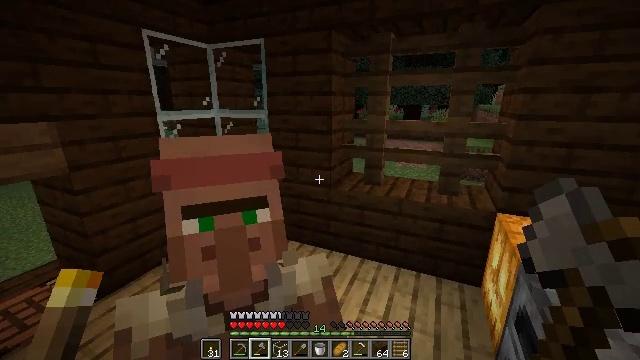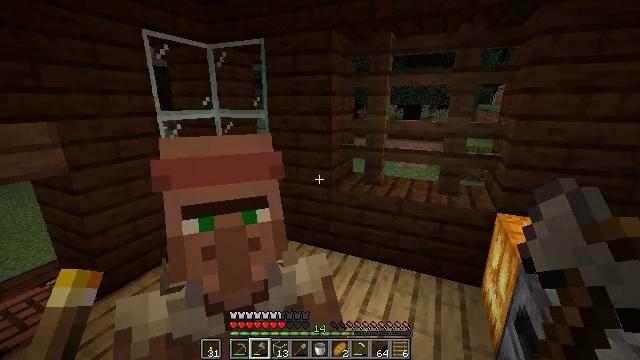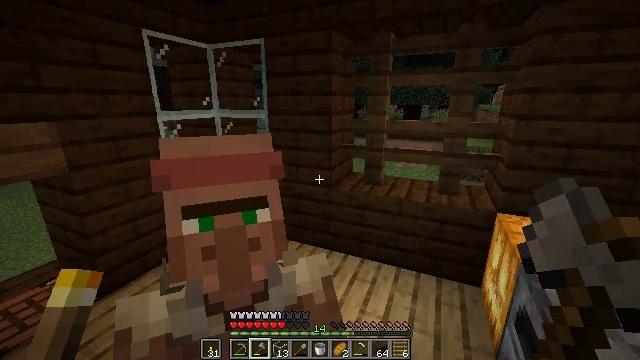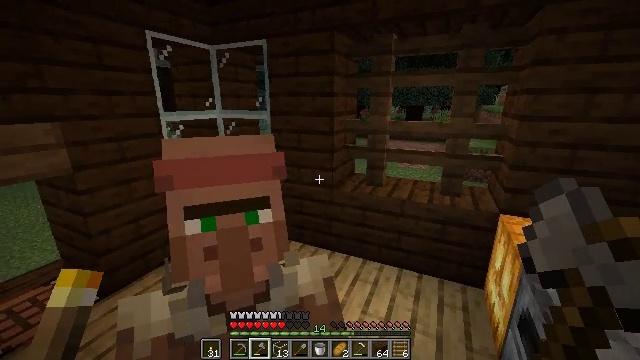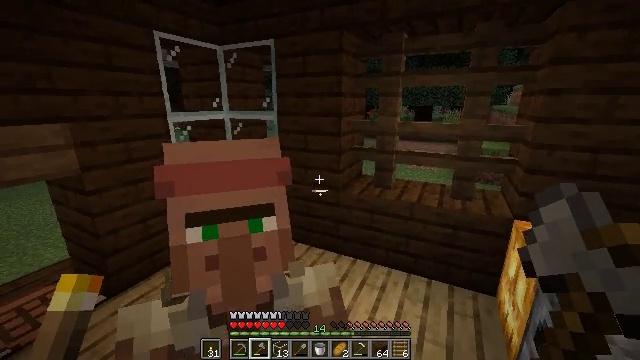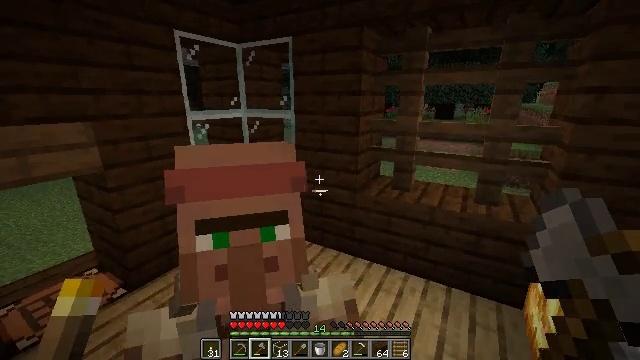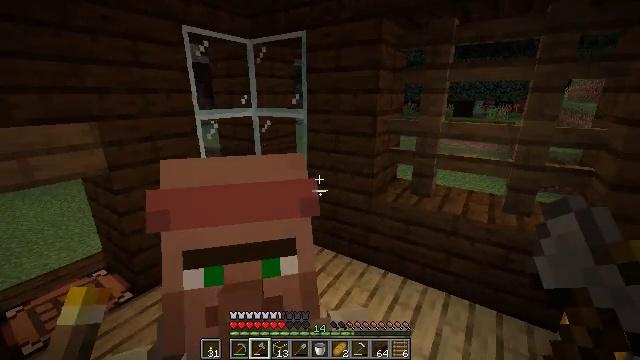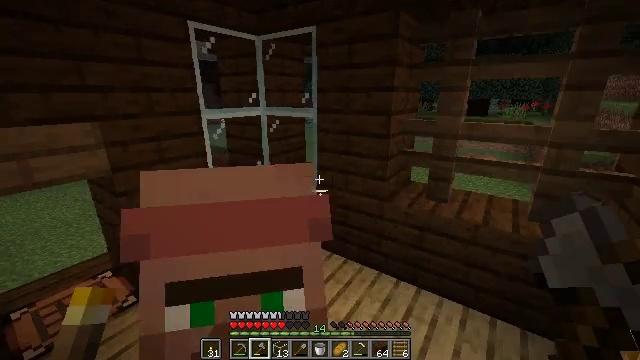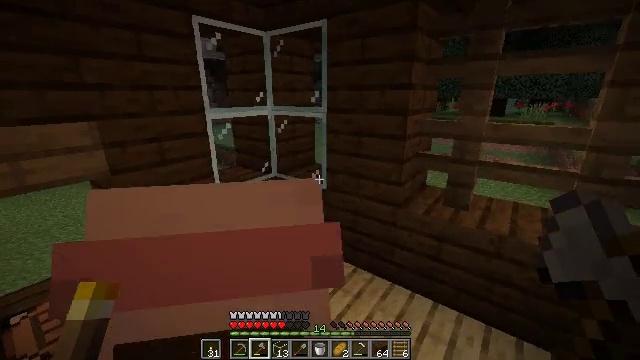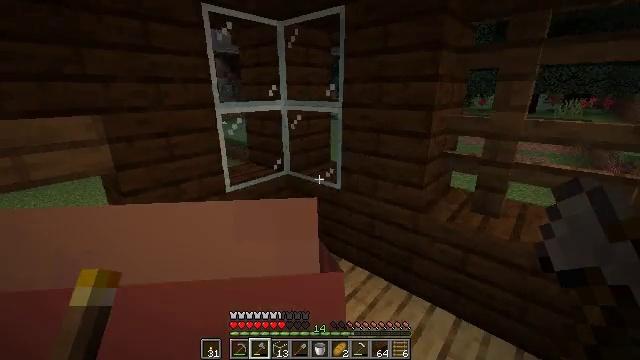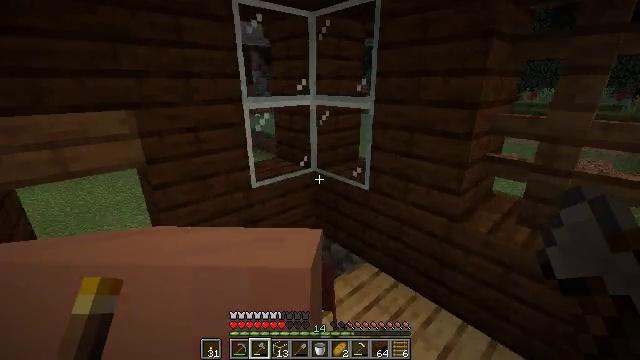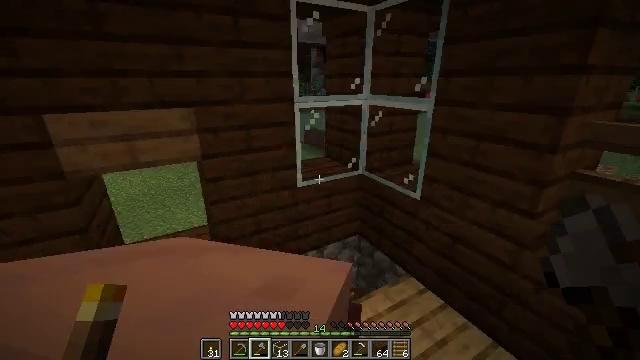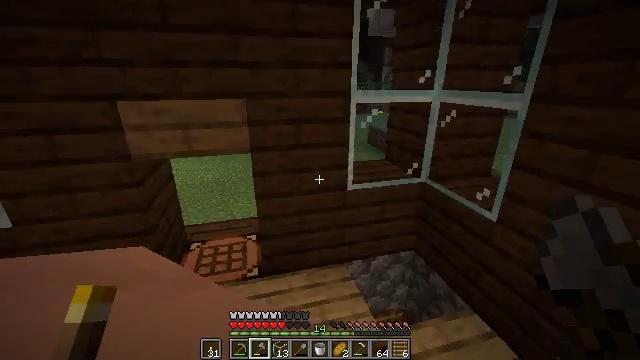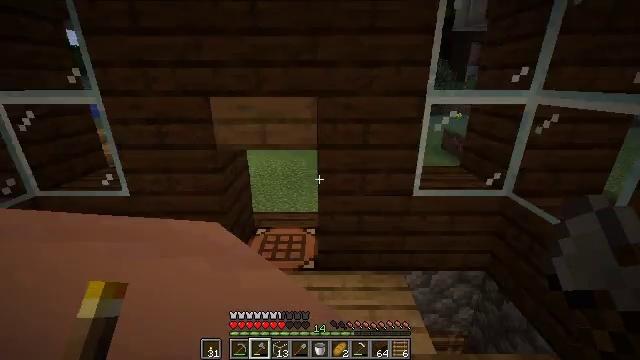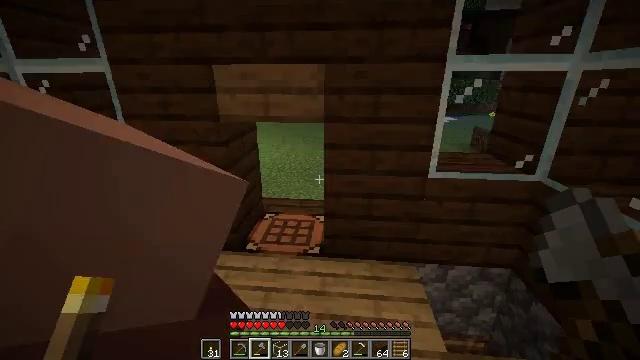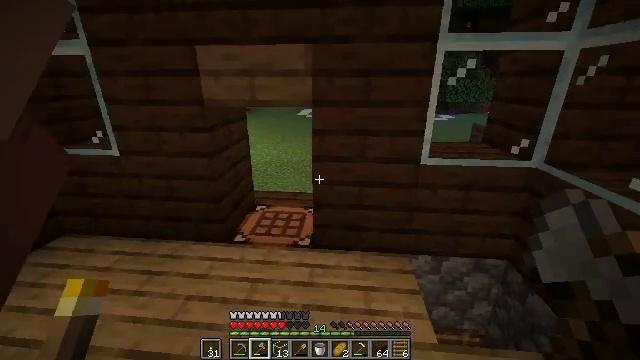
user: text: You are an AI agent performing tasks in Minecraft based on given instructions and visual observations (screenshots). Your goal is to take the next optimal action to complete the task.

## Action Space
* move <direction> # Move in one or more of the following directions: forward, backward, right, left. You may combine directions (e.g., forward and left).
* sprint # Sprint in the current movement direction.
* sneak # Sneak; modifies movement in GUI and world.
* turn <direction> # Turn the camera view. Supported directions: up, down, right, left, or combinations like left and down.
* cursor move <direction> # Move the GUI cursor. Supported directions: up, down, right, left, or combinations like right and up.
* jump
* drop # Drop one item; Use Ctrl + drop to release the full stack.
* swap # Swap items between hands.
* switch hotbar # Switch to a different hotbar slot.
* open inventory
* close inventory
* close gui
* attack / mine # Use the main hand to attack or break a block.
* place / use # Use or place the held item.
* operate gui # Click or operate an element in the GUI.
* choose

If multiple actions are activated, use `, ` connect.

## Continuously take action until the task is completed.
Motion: motion action
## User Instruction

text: Craft some cobblestone wall using the crafting table.
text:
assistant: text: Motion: no_op
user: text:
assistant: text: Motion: no_op
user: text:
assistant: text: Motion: no_op
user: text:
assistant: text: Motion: move forward, turn left
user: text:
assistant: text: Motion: move forward, turn left
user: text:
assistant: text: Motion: move forward, turn left
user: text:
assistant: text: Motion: move forward, turn left
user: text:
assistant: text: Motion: move forward, turn left
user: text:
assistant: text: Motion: move forward, turn left
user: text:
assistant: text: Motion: move forward, turn left and down
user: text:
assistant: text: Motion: move forward, turn left
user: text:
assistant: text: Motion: move forward, turn left
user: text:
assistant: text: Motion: turn left
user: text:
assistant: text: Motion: turn left
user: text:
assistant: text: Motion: no_op
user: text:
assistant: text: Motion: no_op
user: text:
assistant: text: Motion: move forward
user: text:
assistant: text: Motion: move forward and move left
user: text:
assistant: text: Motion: move forward and move left
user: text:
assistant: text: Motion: move forward and move left
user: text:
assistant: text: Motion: move forward
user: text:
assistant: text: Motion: move forward
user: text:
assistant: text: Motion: move forward
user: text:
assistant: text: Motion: move forward
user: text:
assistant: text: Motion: move forward
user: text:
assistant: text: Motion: move forward
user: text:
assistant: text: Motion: no_op
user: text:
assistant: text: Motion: turn right and down
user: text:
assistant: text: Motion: turn right and down
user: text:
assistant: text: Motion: turn right and down